Question: In a recent day I faced with this kind of error message, that has no position specified. Debugging becomes much more difficult. What did I do wrong?
When I started re-define 'JSON.parse' functions of my objects, after that appears it first time.
I replaced them to normal functions, but the error message is still strange.
Maybe because I'm writing prototype functions, and I call them before constructing a new object?
Is it because I call a function from console?

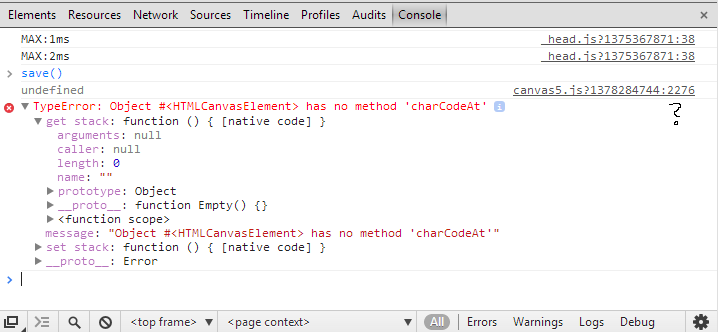
Answer: I managed to simplify the error:
'''
var o = {g : false};
function f(){
console.log(o.g());
}
'''
If I call it from Chrome and form console, than I will not get any line number.